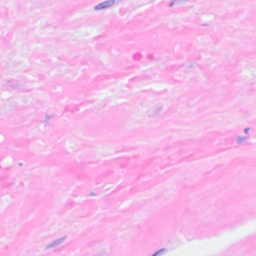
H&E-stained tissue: Breast